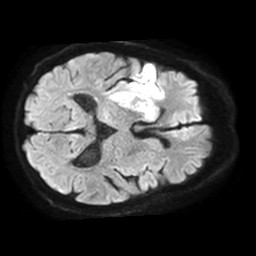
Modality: TRACE
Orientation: axial
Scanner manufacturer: philips
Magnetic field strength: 1.5 T
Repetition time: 3.4 s
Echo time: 0.06922 s